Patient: sex M, age 52
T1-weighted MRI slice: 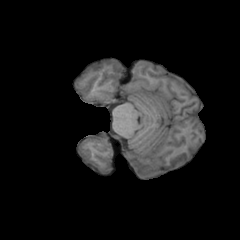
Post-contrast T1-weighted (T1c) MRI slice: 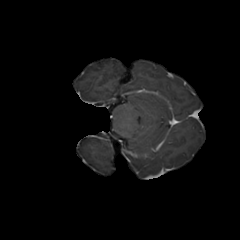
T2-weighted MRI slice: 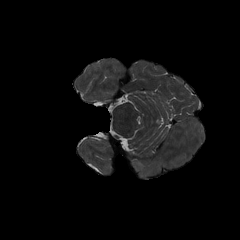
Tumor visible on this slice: yes
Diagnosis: Glioblastoma, IDH-wildtype
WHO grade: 4